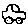
Label: car